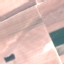
Land use / land cover: AnnualCrop